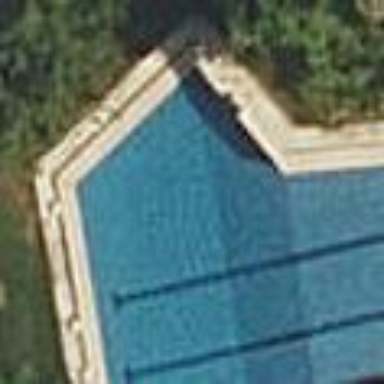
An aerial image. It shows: Swimming pool located in leisure land.